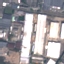
Land use / land cover: Industrial